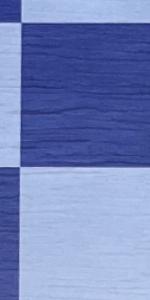
Label: Empty